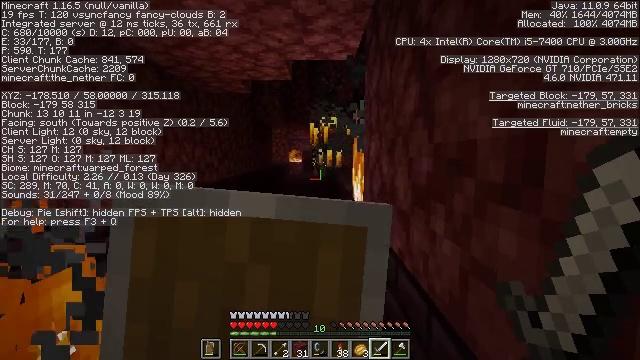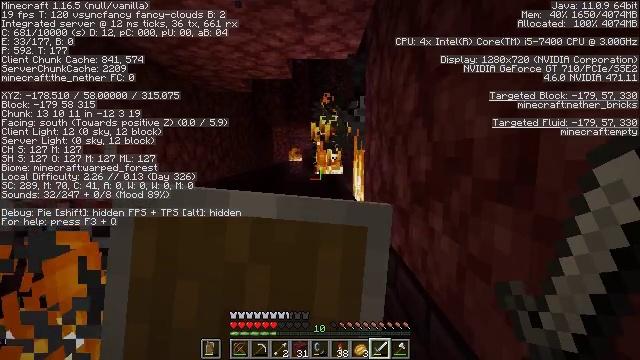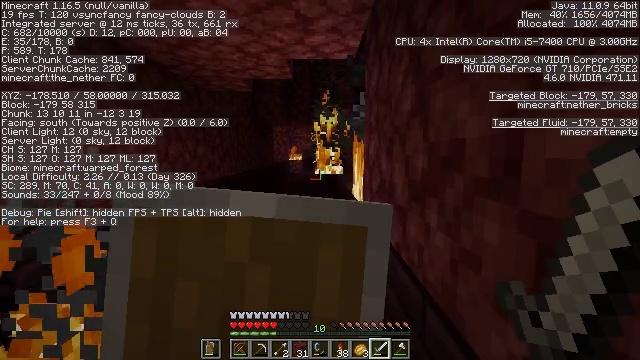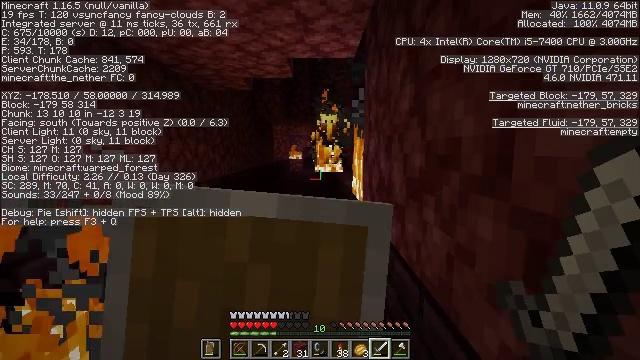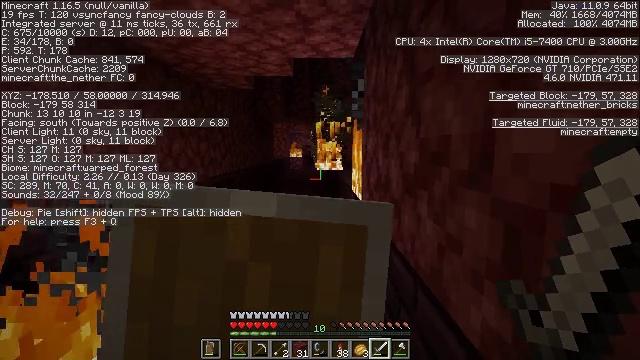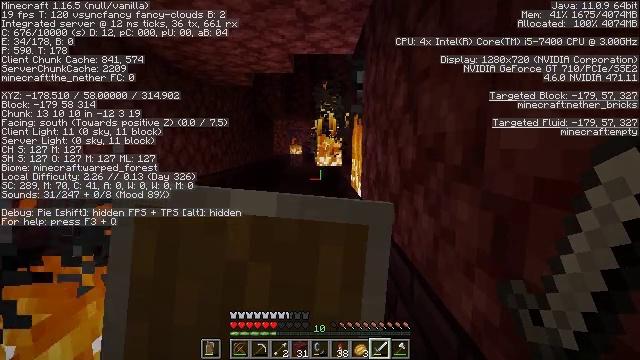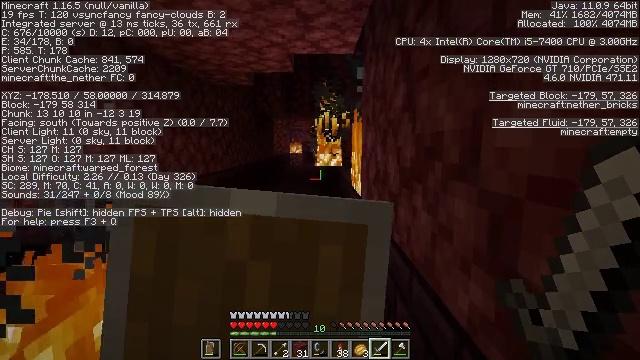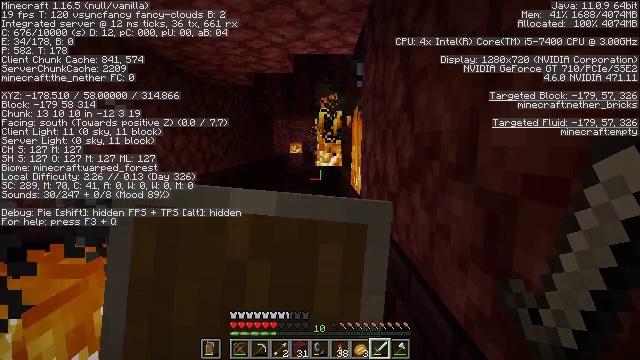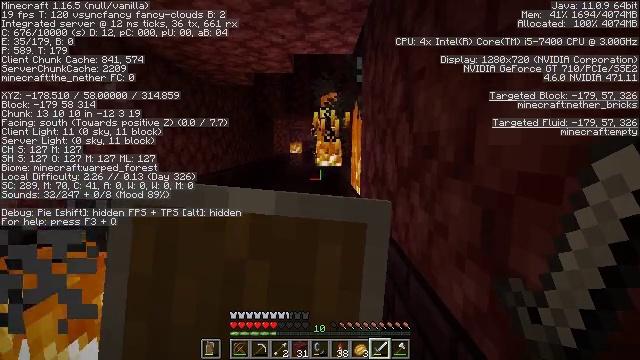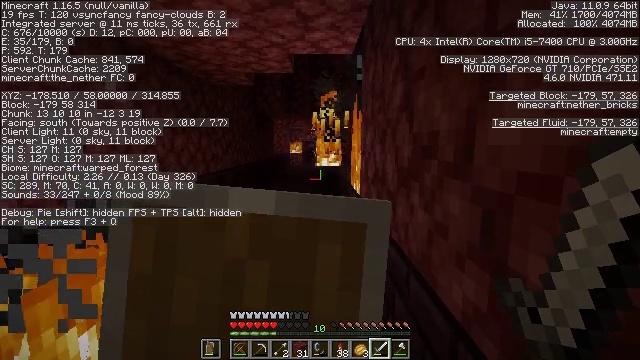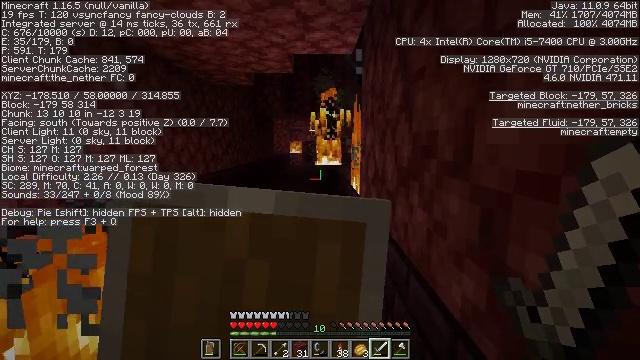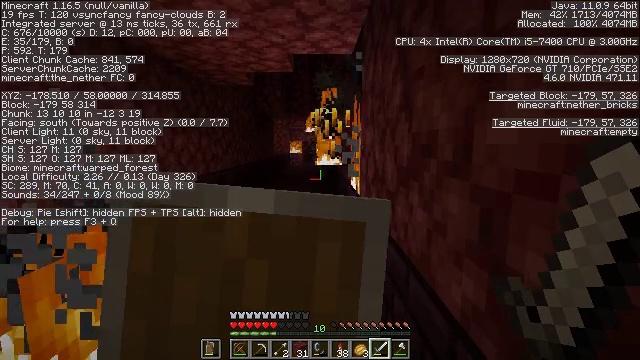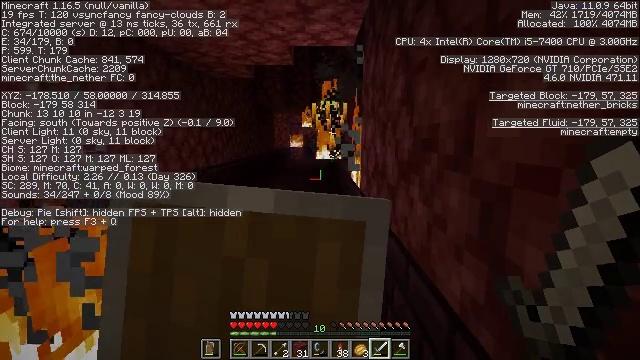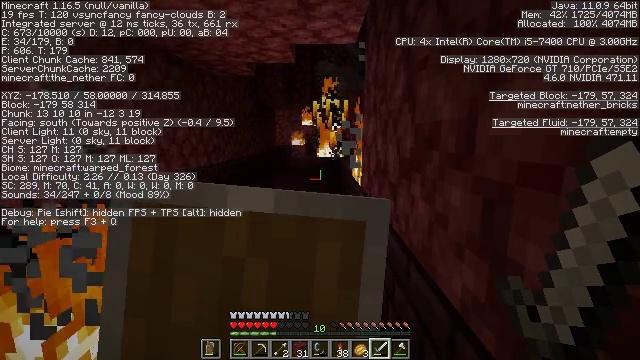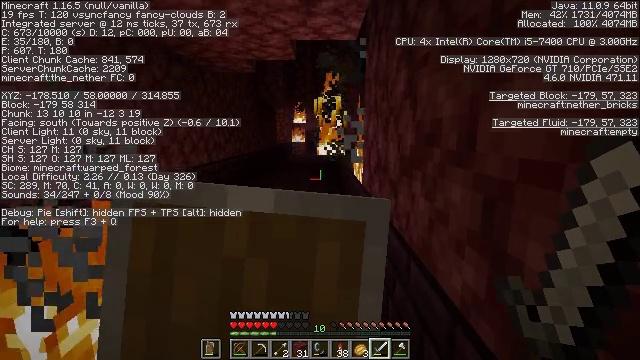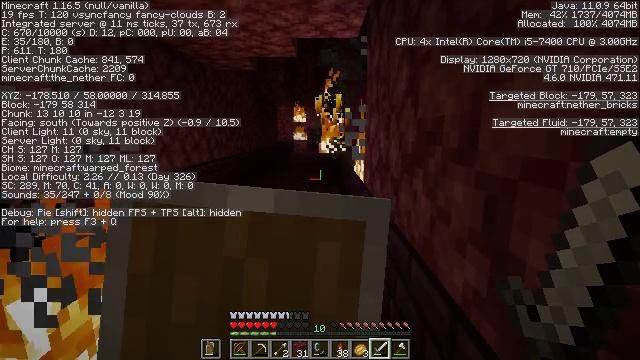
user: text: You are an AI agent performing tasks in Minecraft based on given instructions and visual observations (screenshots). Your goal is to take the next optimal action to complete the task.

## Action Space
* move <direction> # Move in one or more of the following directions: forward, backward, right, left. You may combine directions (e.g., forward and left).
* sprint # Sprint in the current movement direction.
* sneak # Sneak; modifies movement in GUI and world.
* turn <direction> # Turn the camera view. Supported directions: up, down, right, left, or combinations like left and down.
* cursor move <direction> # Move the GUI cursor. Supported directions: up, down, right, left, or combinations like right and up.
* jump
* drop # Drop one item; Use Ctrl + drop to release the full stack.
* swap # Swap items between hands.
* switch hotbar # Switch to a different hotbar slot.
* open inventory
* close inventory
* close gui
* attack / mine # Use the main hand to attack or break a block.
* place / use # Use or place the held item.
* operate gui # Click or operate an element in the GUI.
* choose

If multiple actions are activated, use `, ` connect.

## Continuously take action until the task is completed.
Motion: motion action
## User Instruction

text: Break the fire block.
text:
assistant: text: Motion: move back, use / place
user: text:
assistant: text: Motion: move back, use / place
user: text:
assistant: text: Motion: move back, use / place
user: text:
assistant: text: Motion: move back, use / place
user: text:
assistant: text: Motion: move back, use / place
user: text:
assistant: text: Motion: use / place
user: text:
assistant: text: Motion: use / place
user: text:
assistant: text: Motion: use / place
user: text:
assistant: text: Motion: use / place
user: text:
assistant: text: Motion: use / place
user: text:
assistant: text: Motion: use / place
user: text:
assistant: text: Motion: turn down, use / place
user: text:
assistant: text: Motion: use / place
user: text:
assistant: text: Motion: use / place
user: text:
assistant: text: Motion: use / place
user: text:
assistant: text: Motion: turn left and down, use / place
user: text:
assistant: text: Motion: turn left and down, use / place
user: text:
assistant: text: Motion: turn left and down, use / place
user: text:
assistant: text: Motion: use / place
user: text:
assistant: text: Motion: use / place
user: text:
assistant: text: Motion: use / place
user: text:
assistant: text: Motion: turn right and up, use / place
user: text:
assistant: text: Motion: turn right and up, use / place
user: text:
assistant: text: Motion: turn right and up, use / place
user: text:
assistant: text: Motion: turn right and up, use / place
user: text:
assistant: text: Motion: use / place
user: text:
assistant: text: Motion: use / place
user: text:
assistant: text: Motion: use / place
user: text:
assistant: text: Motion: use / place
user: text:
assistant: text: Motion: use / place